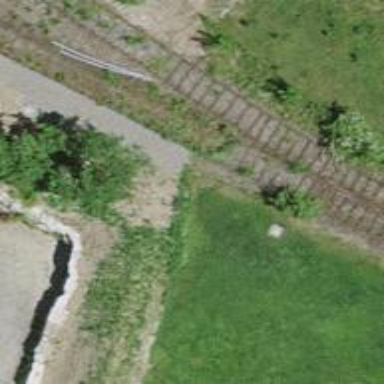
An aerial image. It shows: Single-track spur railway line.